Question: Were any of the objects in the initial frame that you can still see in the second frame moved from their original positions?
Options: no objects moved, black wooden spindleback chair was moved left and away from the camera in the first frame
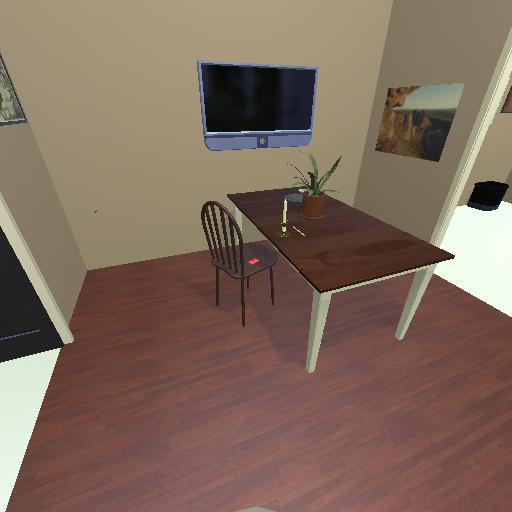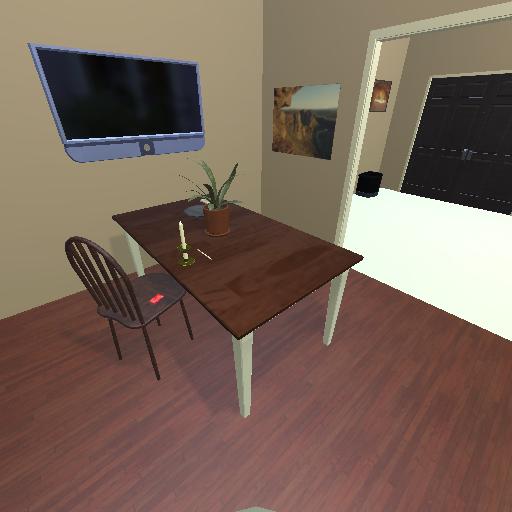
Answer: no objects moved